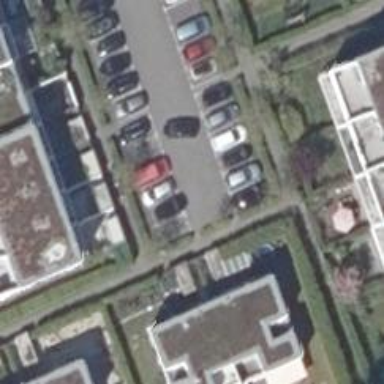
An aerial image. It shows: Parking aisle designated as service road.